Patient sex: M
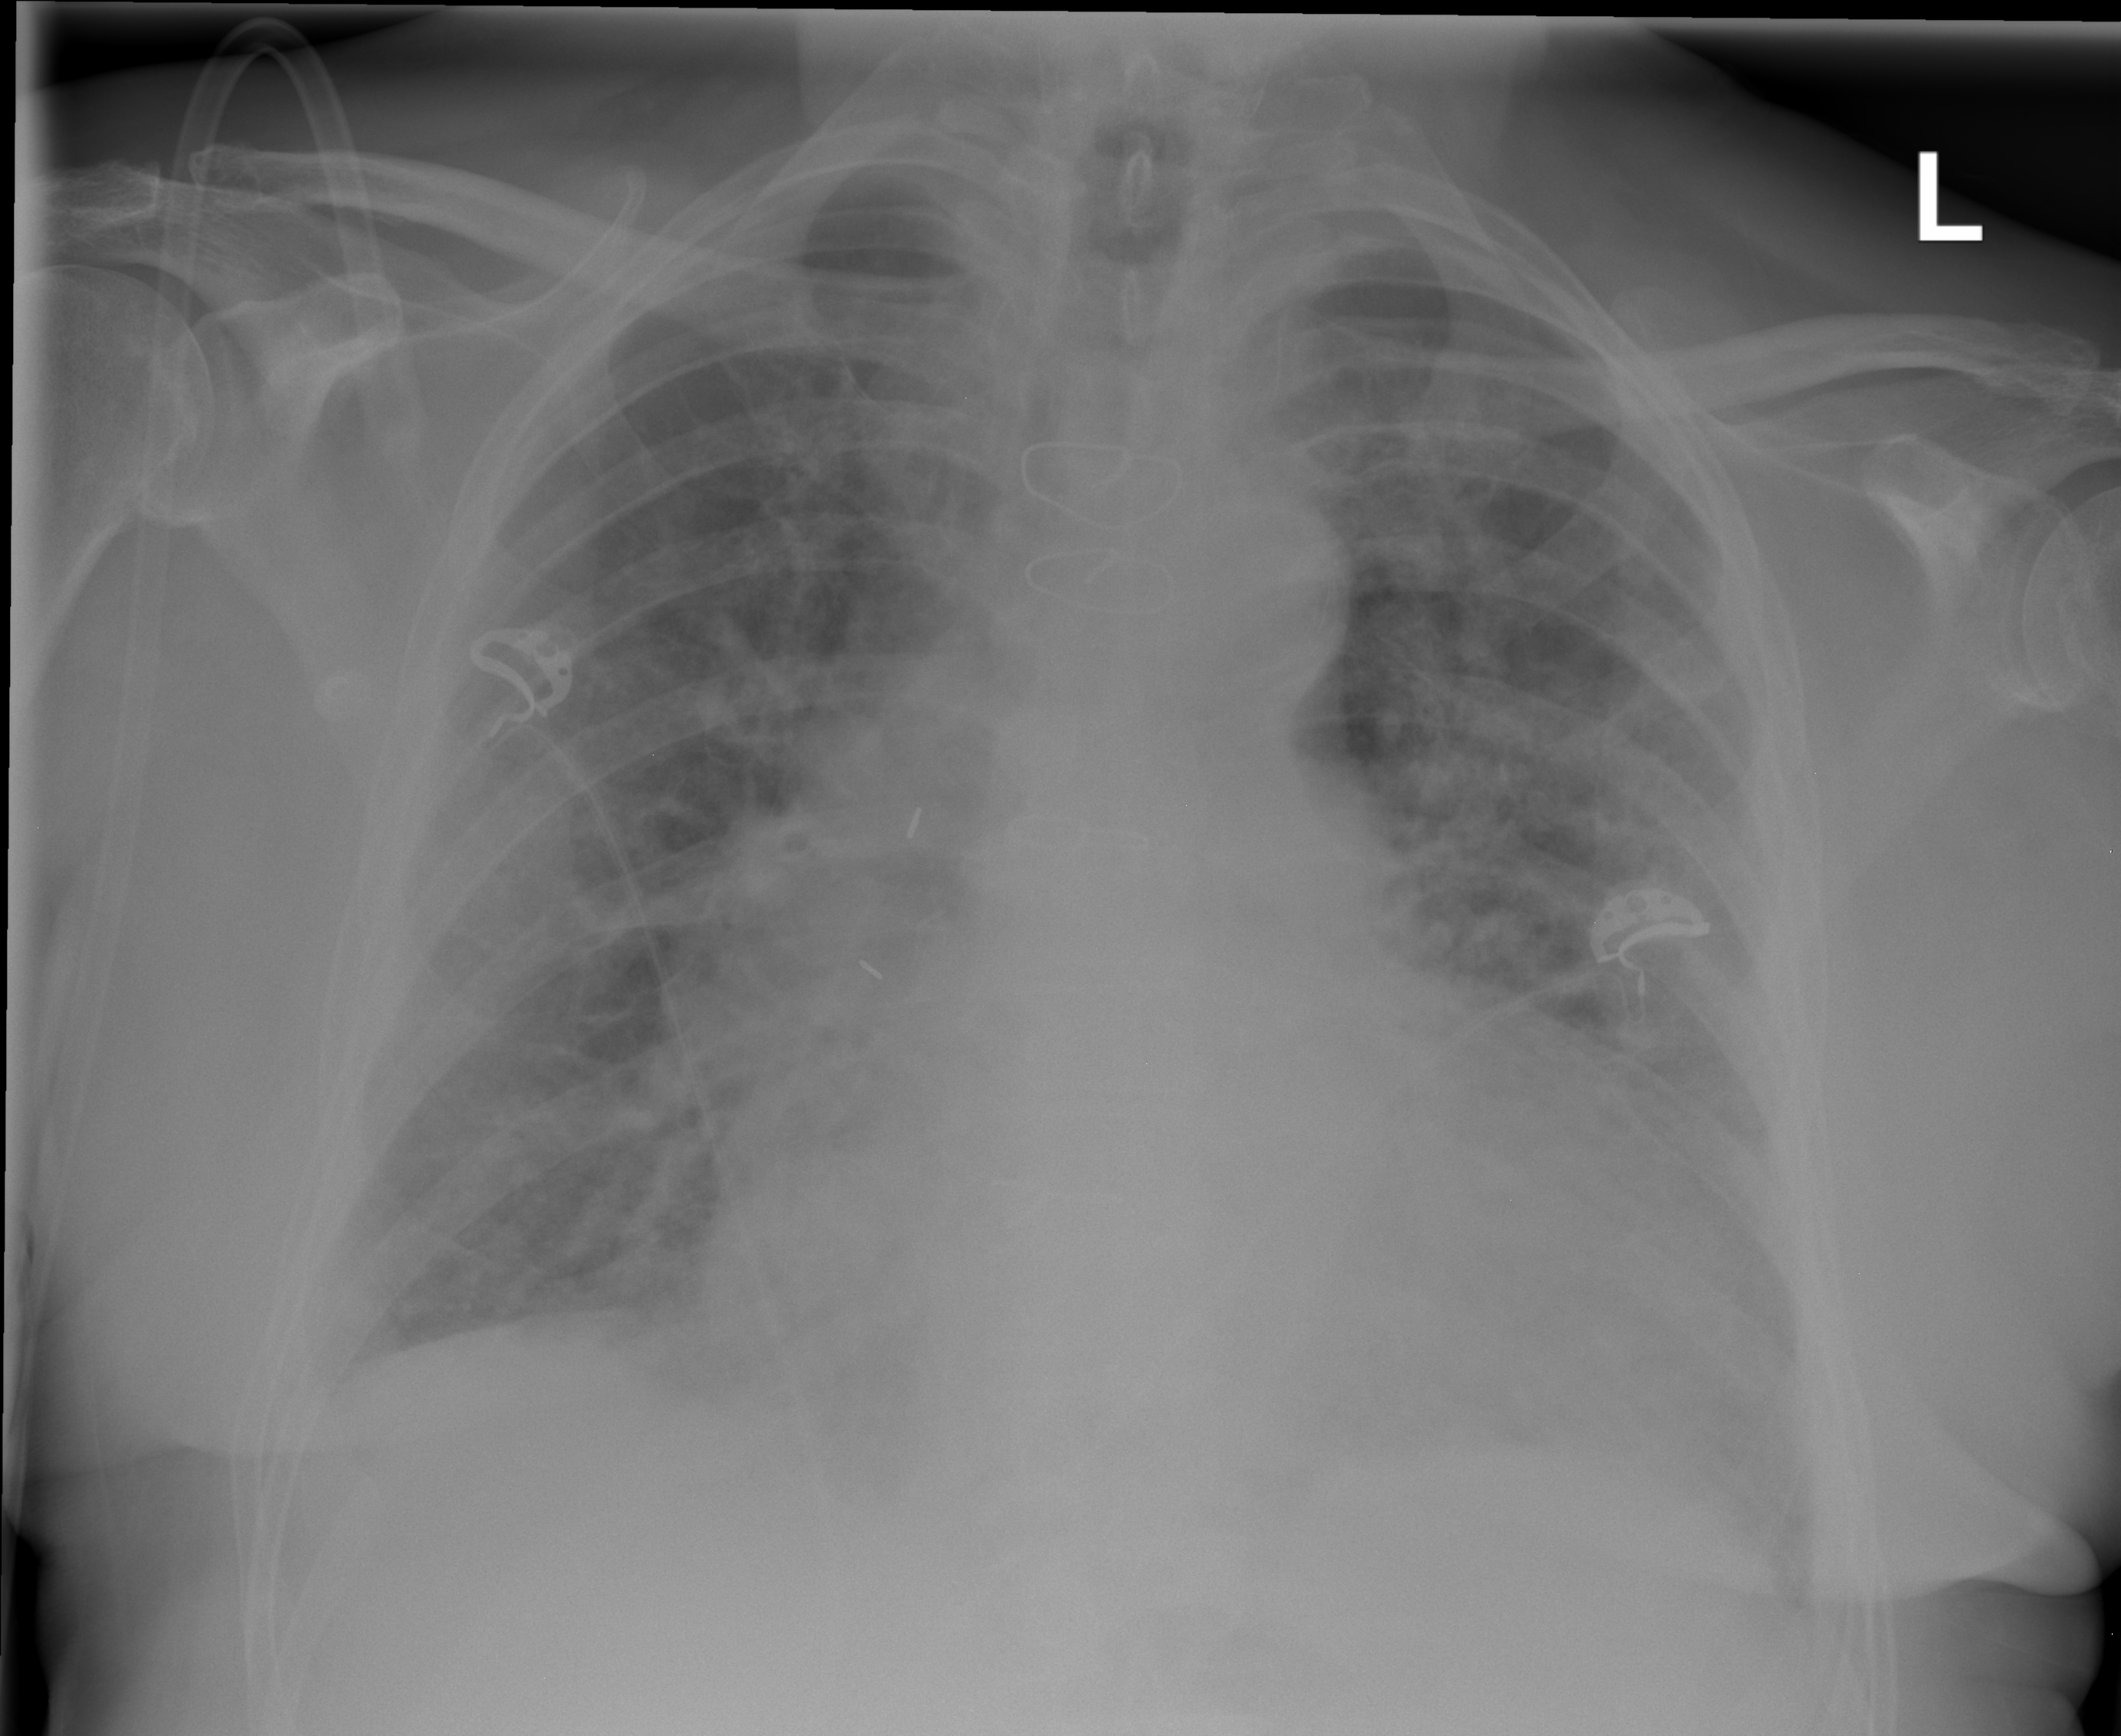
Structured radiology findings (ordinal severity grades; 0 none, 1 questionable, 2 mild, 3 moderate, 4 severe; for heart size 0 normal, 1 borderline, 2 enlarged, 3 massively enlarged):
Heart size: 2
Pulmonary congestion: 3
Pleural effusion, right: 2
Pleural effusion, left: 2
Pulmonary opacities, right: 3
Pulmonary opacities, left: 3
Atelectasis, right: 2
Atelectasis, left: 2